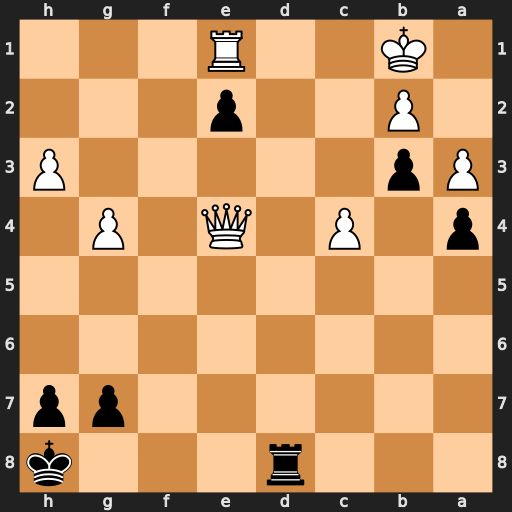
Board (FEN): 3r3k/6pp/8/8/p1P1Q1P1/Pp5P/1P2p3/1K2R3
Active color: b
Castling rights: -
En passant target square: -
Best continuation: Rd1+ Rxd1 exd1=Q#